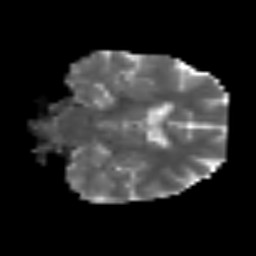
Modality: MD
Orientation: coronal
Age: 64
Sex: male
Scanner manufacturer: siemens
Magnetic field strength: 3 T
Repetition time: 3.2 s
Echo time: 0.081 s